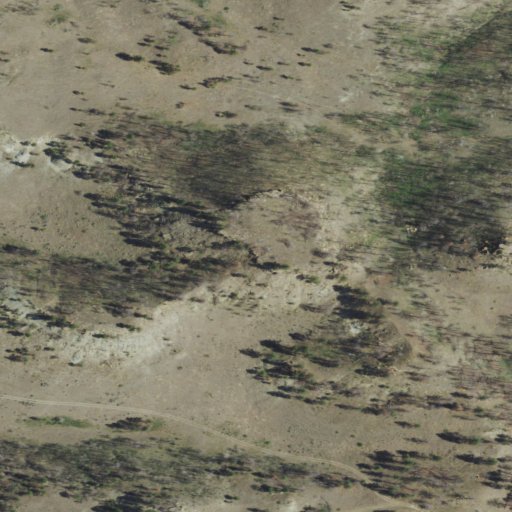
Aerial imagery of mountain in Montana named Sandage Buttes containing grassland, evergreen forest, and shrub